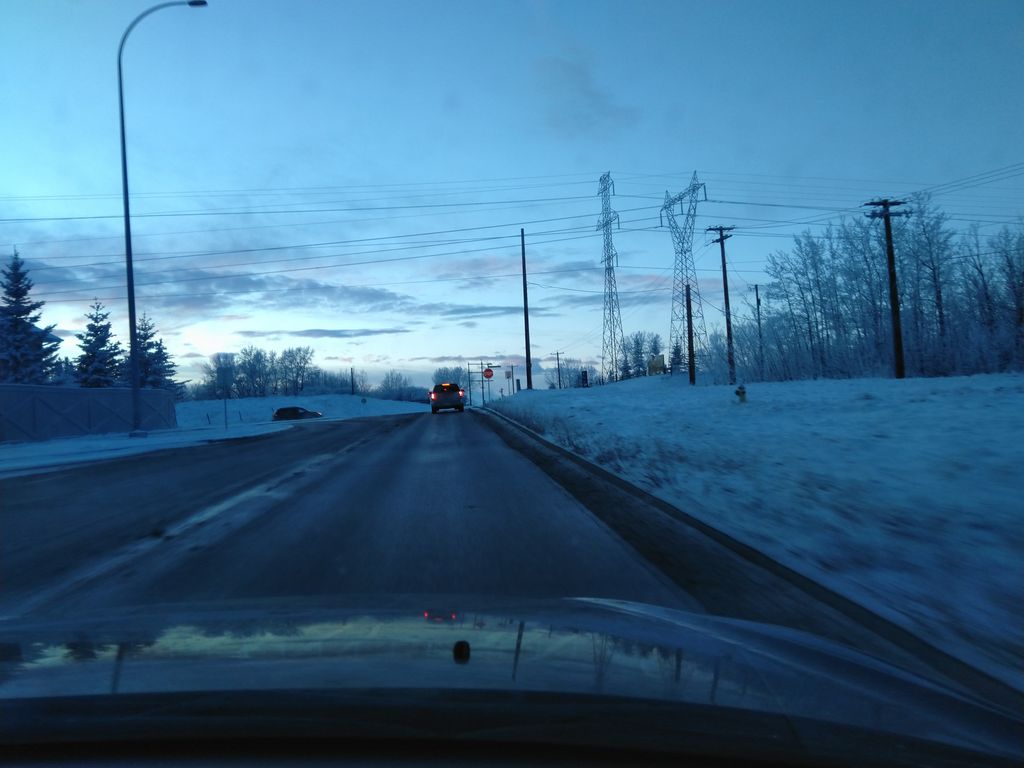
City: calgary